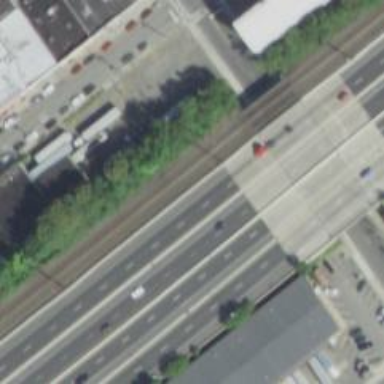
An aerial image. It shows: Motorway bridge crossing urban freeway/expressway.